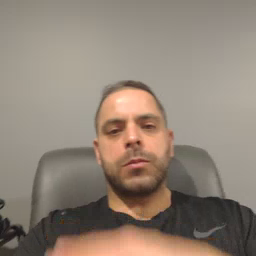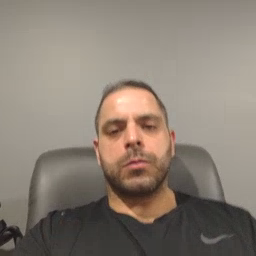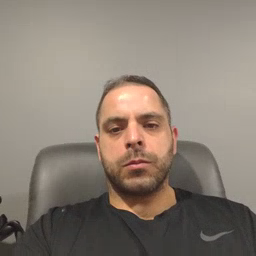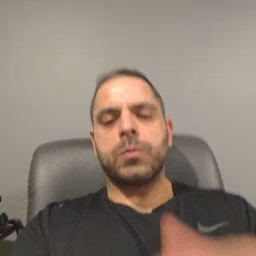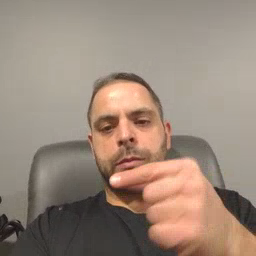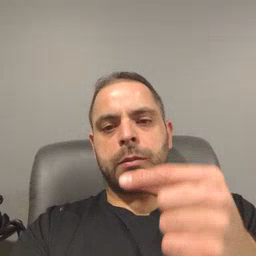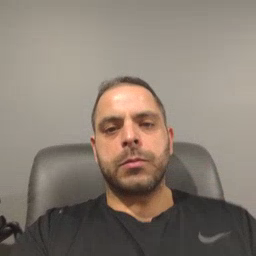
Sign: green